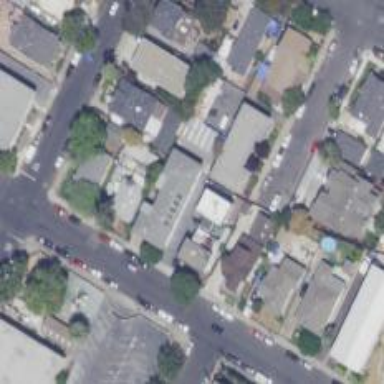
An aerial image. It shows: Alley classified as service road.